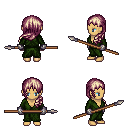
a pixel art fantasy rpg character, female body template, human, tanned skin, green robe, metal pants, white blonde left-swept hairstyle, metal gloves, spear, four views (front, back, left, right), 2x2 character sprite sheet, small pixel art, hard edges, no anti-aliasing